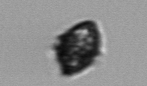
Label: Kryptoperidinium_triquetrum